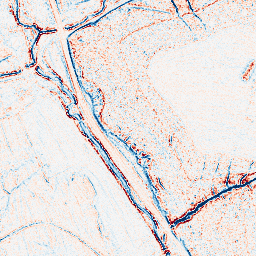
Category: edge_preserving
Decomposition family: bilateral
Decomposition parameters: d: 5
sigma_color: 75
sigma_space: 50
Upsampling method: cubic_mitchell
Upsampling parameters: scale: 4
Upsampling scale: 4